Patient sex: M
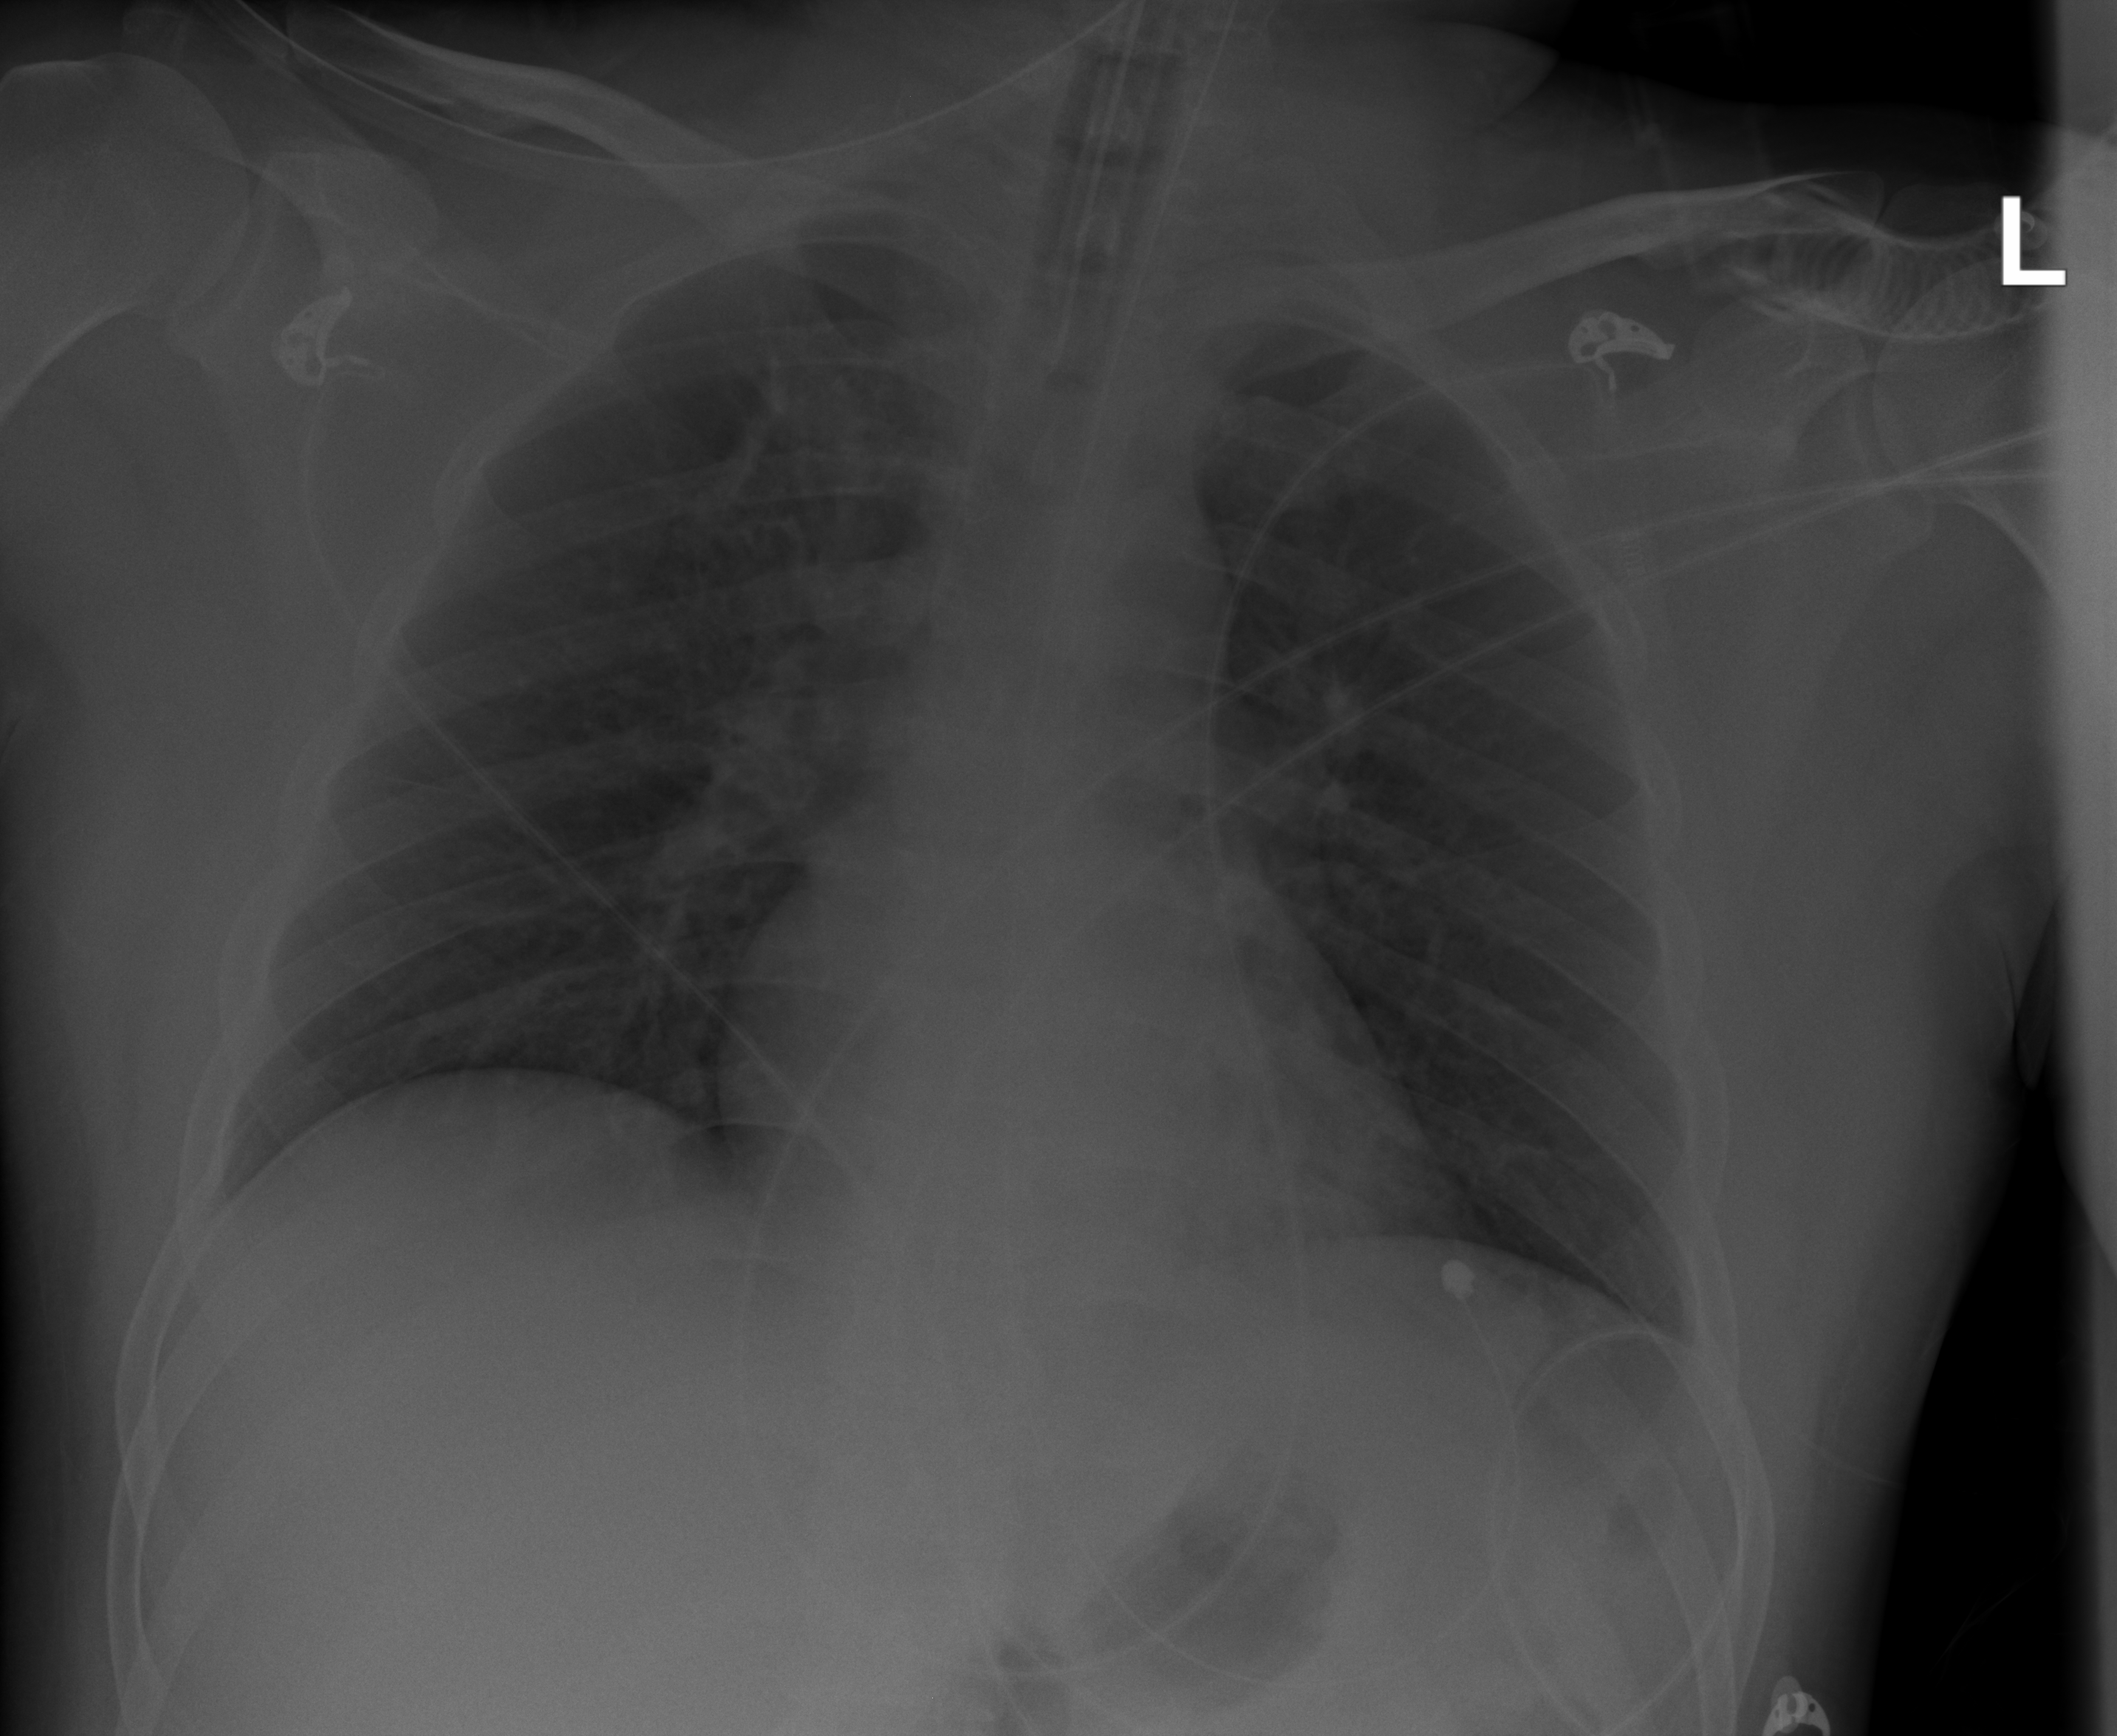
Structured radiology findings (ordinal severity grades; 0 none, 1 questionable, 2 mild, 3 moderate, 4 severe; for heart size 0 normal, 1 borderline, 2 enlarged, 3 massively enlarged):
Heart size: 0
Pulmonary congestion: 0
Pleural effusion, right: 0
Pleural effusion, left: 0
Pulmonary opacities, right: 2
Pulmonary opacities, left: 2
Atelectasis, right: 2
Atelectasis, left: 2